Question: In my app I have a view with a menu in this way... but I want adapt these 4 buttons for all type of screen, that is I want that these buttons have a dynamic size... do you have any suggestions?
thanks
this is my current code...
'''
<RelativeLayout xmlns:android="http://schemas.android.com/apk/res/android"
xmlns:tools="http://schemas.android.com/tools"
android:id="@+id/main_layout"
android:layout_width="match_parent"
android:layout_height="match_parent"
tools:context="com.example.game.SplashActivity" >
<ImageView
android:layout_width="match_parent"
android:layout_height="match_parent"
android:src="@drawable/back_menu"
android:scaleType="centerCrop"/>
<LinearLayout
android:layout_width="match_parent"
android:layout_height="match_parent"
android:gravity="center"
android:orientation="vertical"
>
<ImageView
android:layout_width="wrap_content"
android:layout_height="0dp"
android:src="@drawable/bt_1_player"
android:layout_weight="1"
/>
<ImageView
android:layout_width="wrap_content"
android:layout_height="0dp"
android:src="@drawable/bt_2_player"
android:layout_weight="1"/>
<ImageView
android:layout_width="wrap_content"
android:layout_height="0dp"
android:src="@drawable/challenge_bt"
android:layout_weight="1"/>
<ImageView
android:layout_width="wrap_content"
android:layout_height="0dp"
android:src="@drawable/special_bt"
android:layout_weight="1"/>
</LinearLayout>
'''
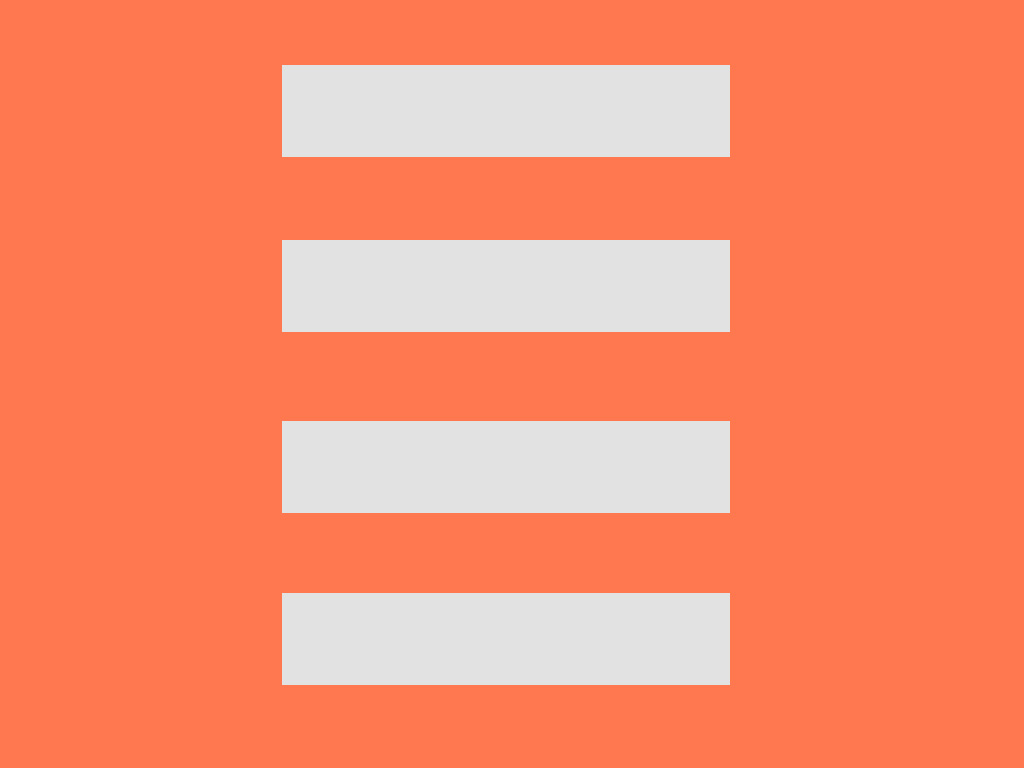
Answer: use below code.
'''
<LinearLayout xmlns:android="http://schemas.android.com/apk/res/android"
xmlns:tools="http://schemas.android.com/tools"
android:id="@+id/main_layout"
android:layout_width="match_parent"
android:layout_height="match_parent"
android:background="@drawable/back_menu"
android:orientation="vertical"
tools:context="com.example.game.SplashActivity" >
<ImageView
android:layout_width="match_parent"
android:layout_height="match_parent"
android:layout_margin="8dp"
android:src="@drawable/bt_1_player"
android:layout_weight="1"/>
<ImageView
android:layout_width="match_parent"
android:layout_height="match_parent"
android:layout_margin="8dp"
android:src="@drawable/bt_2_player"
android:layout_weight="1"/>
<ImageView
android:layout_width="match_parent"
android:layout_height="match_parent"
android:layout_margin="8dp"
android:src="@drawable/challenge_bt"
android:layout_weight="1"/>
<ImageView
android:layout_width="match_parent"
android:layout_height="match_parent"
android:layout_margin="8dp"
android:src="@drawable/special_bt"
android:layout_weight="1"/>
</LinearLayout>
'''